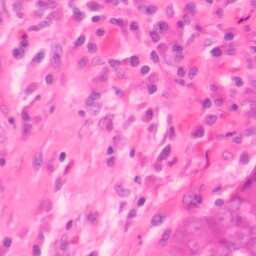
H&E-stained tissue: Colon